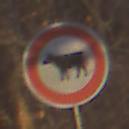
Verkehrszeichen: VerbotViehtrieb
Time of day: SunriseSunset
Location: Outdoor (Nature)
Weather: Clear
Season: Autumn
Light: Natural